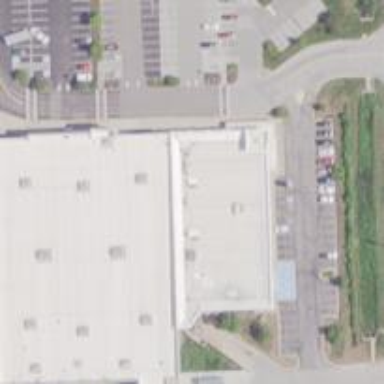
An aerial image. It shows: Supermarket.